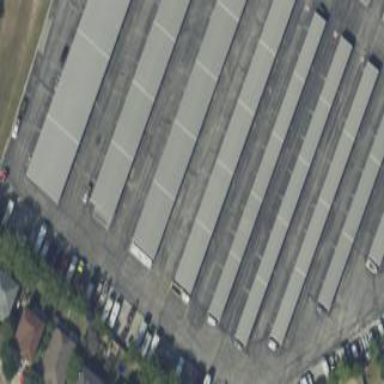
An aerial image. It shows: Storage rental shop located in building.